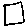
Label: square